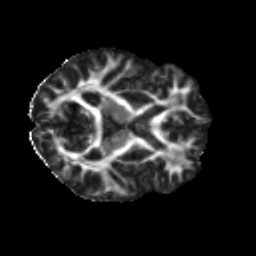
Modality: FA
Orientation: axial
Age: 39
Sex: male
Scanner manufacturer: ge
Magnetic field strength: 3 T
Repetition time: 7.8 s
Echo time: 0.061 s